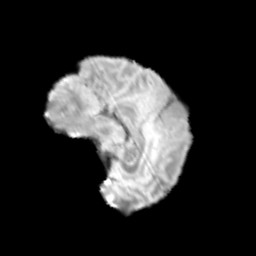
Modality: T2w
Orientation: sagittal
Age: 12
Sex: female
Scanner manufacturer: siemens
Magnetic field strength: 3 T
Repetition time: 3.8 s
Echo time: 0.07 s